Field crop: maize
Growth stage: 2
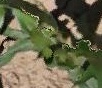
Species: maize